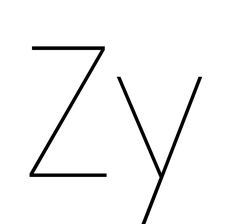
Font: Poppins-Thin